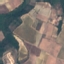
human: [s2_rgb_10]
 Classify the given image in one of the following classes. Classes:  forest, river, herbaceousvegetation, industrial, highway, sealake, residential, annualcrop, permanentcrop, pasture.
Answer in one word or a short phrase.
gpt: PermanentCrop